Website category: game
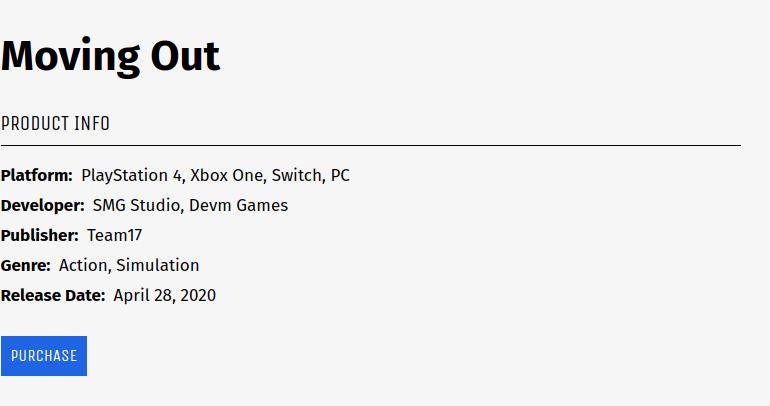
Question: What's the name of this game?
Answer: Moving Out

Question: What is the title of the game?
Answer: Moving Out

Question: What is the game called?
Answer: Moving Out

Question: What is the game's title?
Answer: Moving Out

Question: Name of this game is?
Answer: Moving Out

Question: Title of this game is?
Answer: Moving Out

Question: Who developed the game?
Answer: SMG Studio, Devm Games

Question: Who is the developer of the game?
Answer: SMG Studio, Devm Games

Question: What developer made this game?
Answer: SMG Studio, Devm Games

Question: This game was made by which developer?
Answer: SMG Studio, Devm Games

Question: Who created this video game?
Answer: SMG Studio, Devm Games

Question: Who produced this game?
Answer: SMG Studio, Devm Games

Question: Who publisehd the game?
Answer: Team17

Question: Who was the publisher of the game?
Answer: Team17

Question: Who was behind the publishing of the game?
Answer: Team17

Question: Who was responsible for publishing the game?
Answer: Team17

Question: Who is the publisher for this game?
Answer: Team17

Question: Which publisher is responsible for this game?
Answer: Team17

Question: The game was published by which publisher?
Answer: Team17

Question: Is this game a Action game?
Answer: yes

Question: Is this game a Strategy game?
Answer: no

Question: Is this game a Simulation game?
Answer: yes

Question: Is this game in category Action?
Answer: yes

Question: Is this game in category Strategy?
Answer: no

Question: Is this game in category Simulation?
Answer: yes

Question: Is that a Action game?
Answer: yes

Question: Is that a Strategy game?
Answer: no

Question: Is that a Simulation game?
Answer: yes

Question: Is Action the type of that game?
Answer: yes

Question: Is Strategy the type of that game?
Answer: no

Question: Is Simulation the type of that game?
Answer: yes

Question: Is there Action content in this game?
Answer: yes

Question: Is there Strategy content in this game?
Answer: no

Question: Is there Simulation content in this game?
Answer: yes

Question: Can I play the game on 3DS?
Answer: no

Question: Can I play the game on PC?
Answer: yes

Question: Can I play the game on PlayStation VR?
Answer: no

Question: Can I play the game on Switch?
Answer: yes

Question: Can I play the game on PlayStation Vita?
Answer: no

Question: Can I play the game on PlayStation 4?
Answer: yes

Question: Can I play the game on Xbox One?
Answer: yes

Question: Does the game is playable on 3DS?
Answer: no

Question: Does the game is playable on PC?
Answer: yes

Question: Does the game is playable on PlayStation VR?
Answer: no

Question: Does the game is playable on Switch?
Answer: yes

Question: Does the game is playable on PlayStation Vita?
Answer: no

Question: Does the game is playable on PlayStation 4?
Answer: yes

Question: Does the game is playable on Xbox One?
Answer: yes

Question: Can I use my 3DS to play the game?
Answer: no

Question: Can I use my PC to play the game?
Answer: yes

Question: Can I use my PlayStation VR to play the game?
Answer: no

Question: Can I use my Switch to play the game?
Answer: yes

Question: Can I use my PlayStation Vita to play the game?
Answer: no

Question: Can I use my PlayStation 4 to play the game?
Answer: yes

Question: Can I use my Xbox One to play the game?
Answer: yes

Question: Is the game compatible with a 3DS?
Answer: no

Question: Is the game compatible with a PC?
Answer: yes

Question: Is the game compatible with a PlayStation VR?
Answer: no

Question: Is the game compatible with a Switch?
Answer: yes

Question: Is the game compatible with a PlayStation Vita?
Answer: no

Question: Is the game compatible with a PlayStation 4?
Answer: yes

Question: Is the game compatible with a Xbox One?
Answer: yes